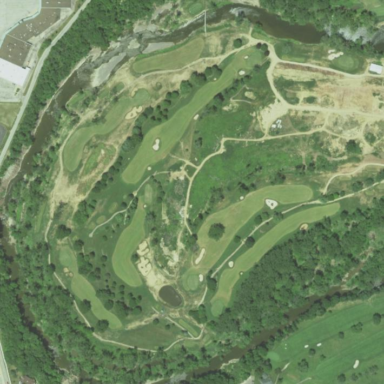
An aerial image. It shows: Water hazard in golf course. The hazard is natural water feature.